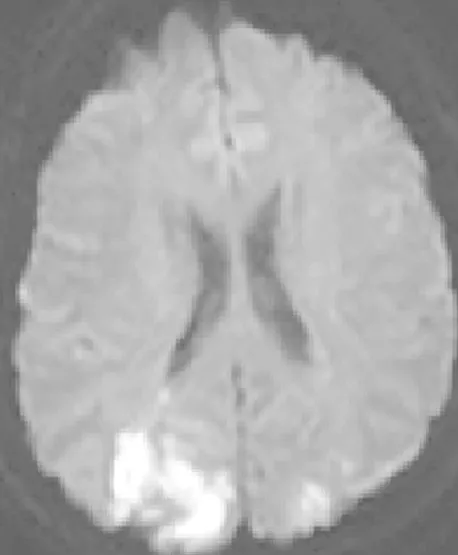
Primary DWI.
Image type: radiology (mri)